Field crop: maize
Growth stage: 2
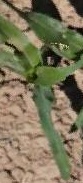
Species: maize